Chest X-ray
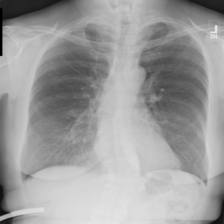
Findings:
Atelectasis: negative
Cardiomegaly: negative
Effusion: negative
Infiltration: negative
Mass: negative
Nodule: negative
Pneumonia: negative
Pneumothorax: negative
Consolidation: negative
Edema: negative
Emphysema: negative
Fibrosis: negative
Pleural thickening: negative
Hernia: negative